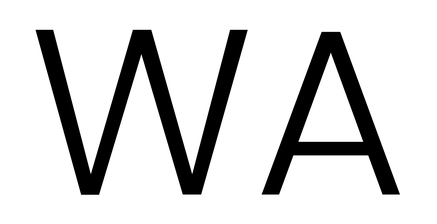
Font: Poppins-Light